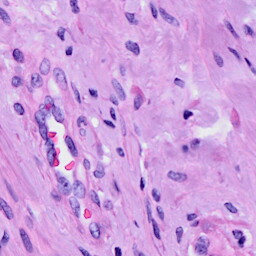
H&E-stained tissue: Cervix